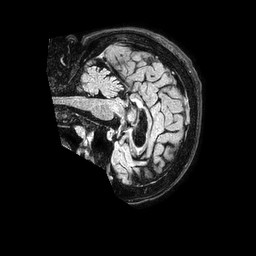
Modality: FLAIR
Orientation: sagittal
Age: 77
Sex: female
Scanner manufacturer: philips
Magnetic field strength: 1.5 T
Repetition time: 4.8 s
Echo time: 0.3 s